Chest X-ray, PA view. Patient: 32 years old, sex M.
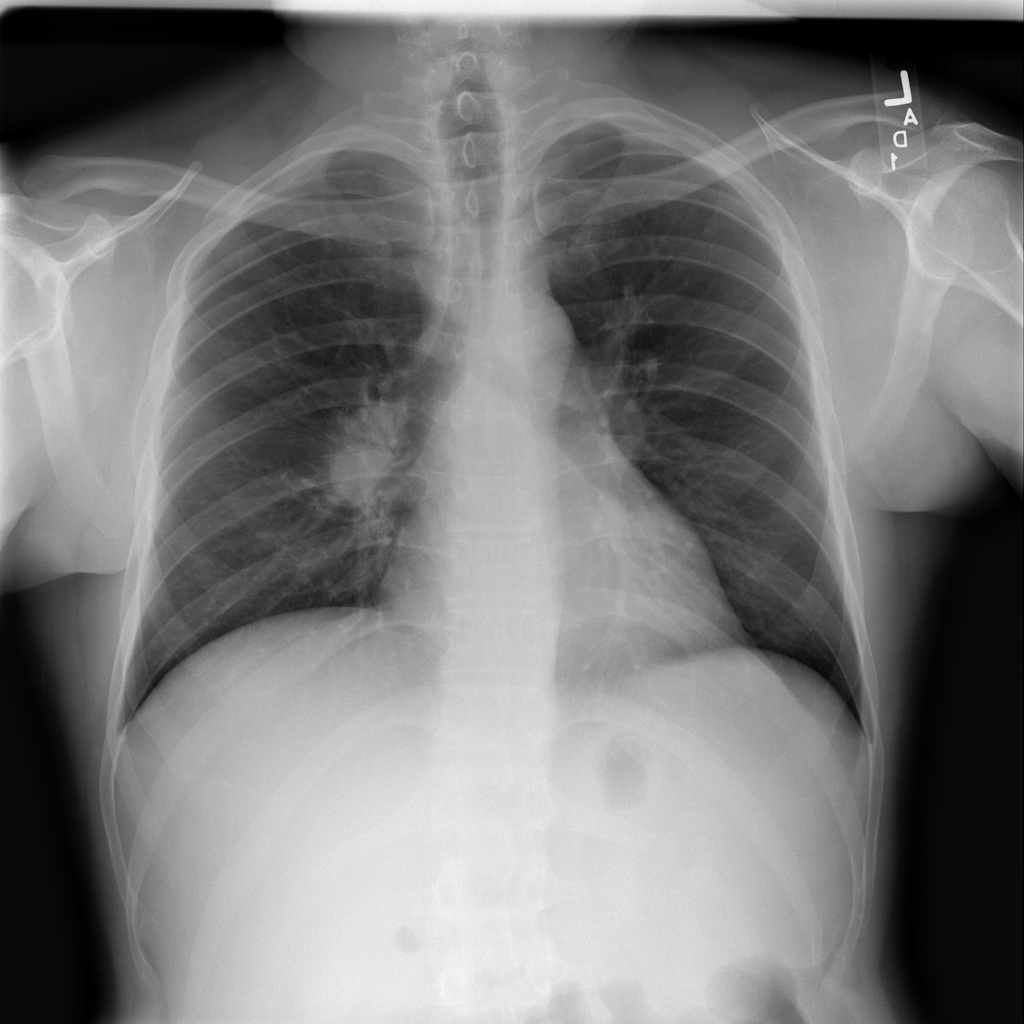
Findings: No Finding